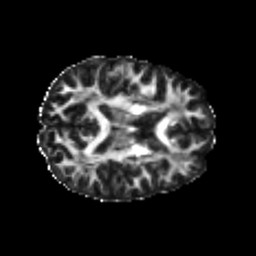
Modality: FA
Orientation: axial
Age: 21
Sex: female
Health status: healthy
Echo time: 0.074 s